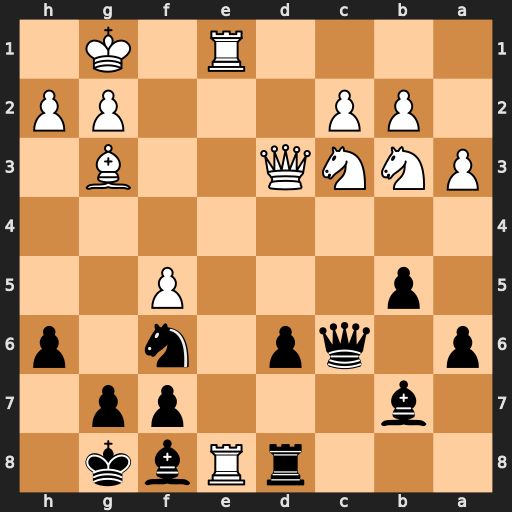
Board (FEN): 3rRbk1/1b3pp1/p1qp1n1p/1p3P2/8/PNNQ2B1/1PP3PP/4R1K1
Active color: b
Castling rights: -
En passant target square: -
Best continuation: Qxg2#